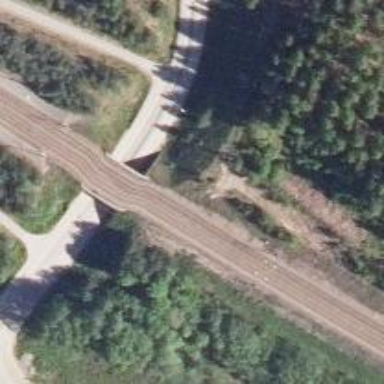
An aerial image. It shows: Bridge over railway with continuous electrified contact line.